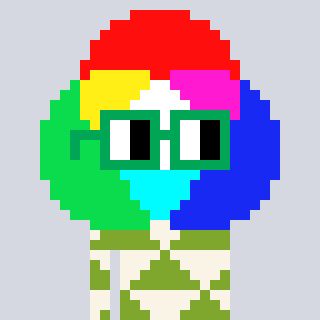
a pixel art character with square green glasses, a color circle-shaped head and a slimegreen-colored body on a cool background